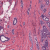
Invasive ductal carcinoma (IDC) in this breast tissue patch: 1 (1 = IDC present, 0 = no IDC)